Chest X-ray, PA view. Patient: 57 years old, sex F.
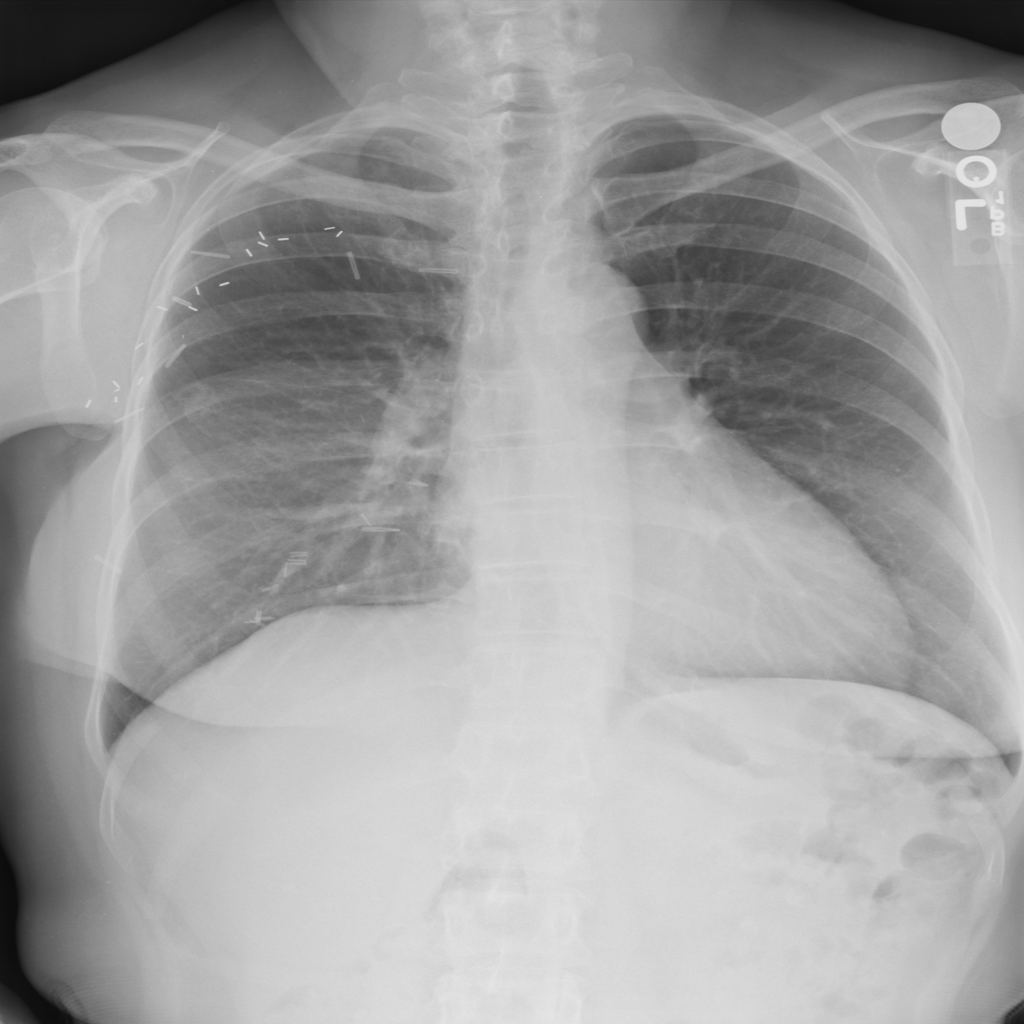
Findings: No Finding